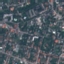
Label: Residential